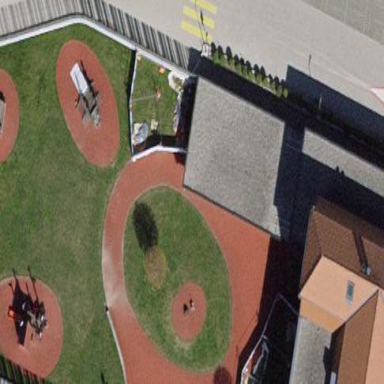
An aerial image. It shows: Playground area for leisure land.